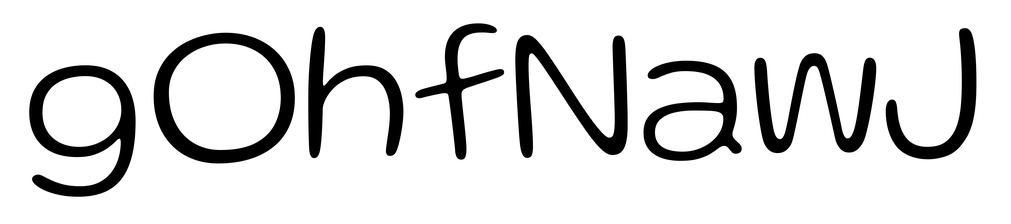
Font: Gluten_ExtraLight